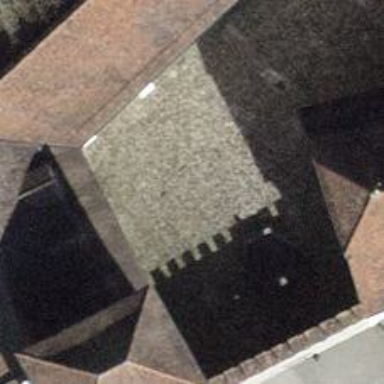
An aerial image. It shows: Majestic castle with rich historical significance.